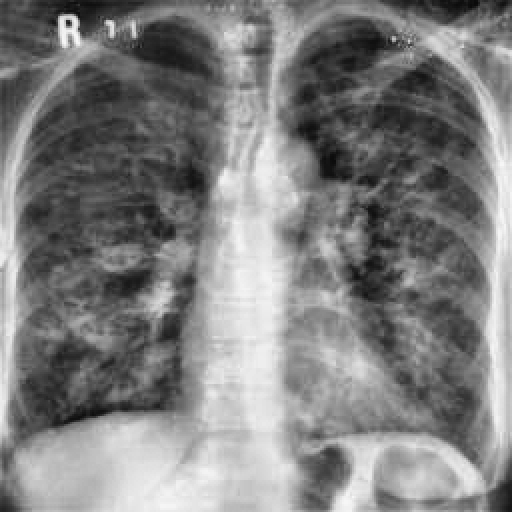
Finding: TUBERCULOSIS